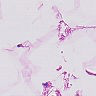
Metastatic tissue present: no